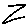
Label: zigzag